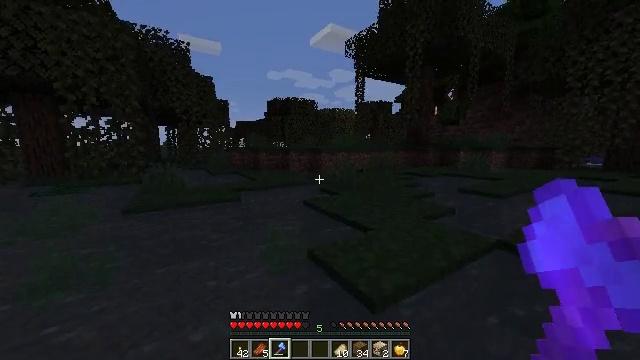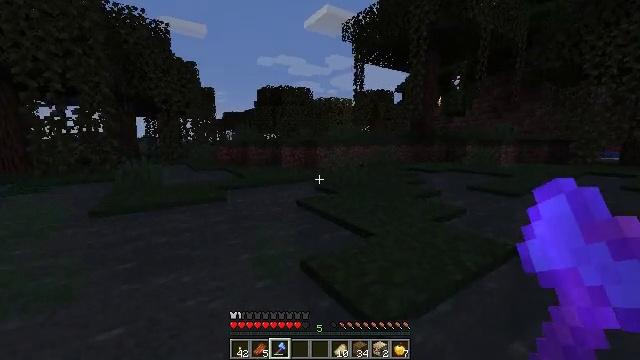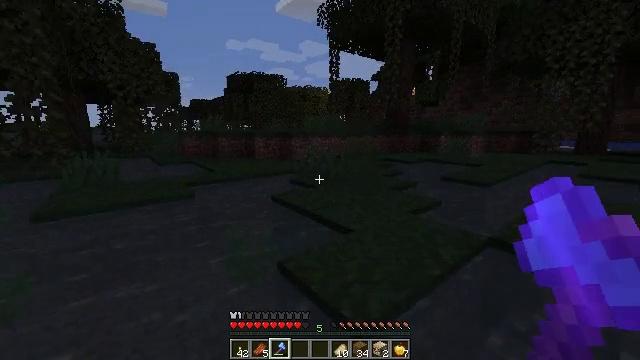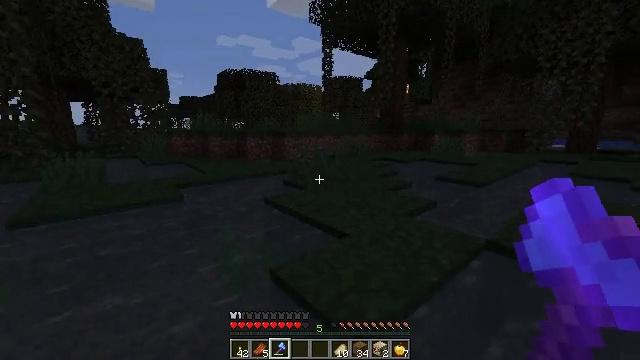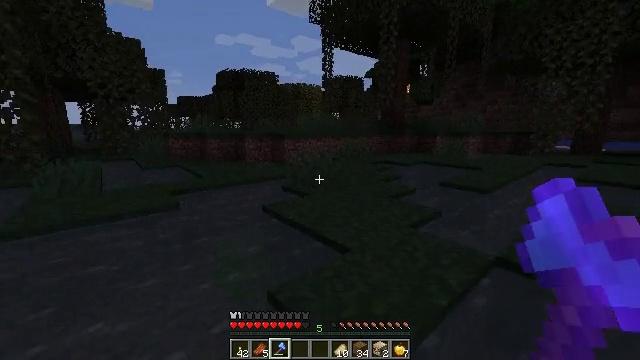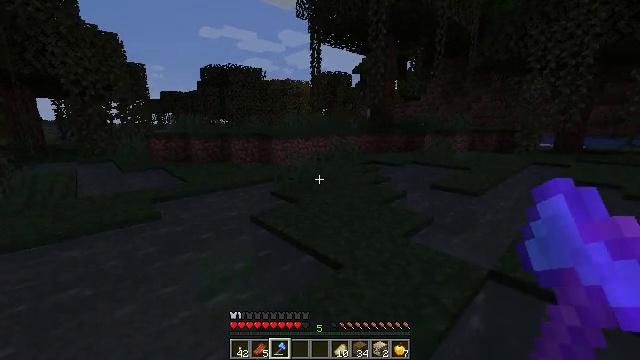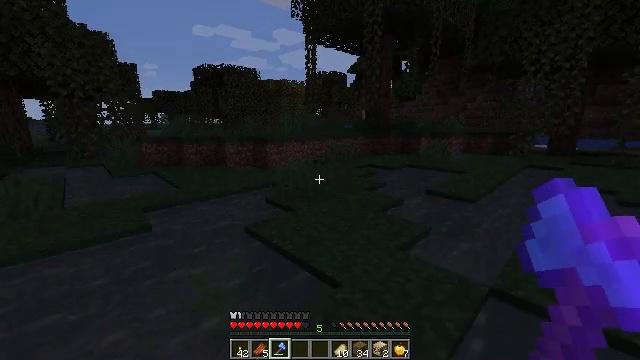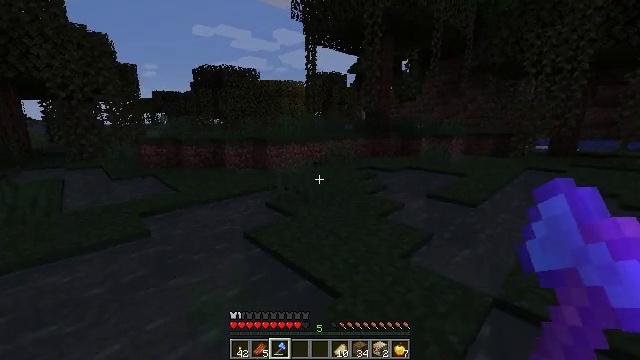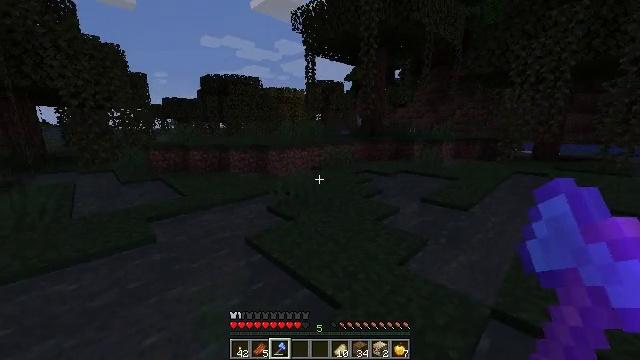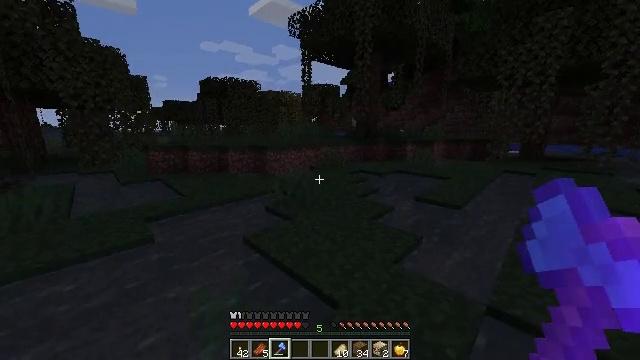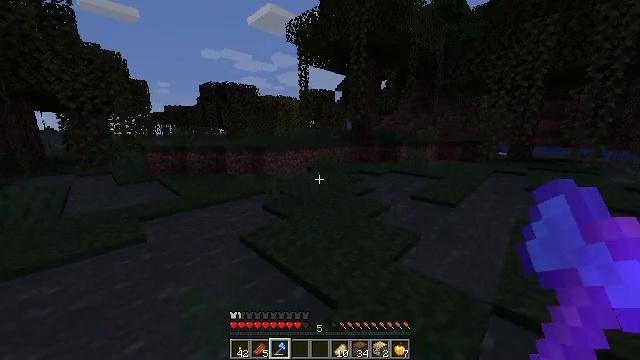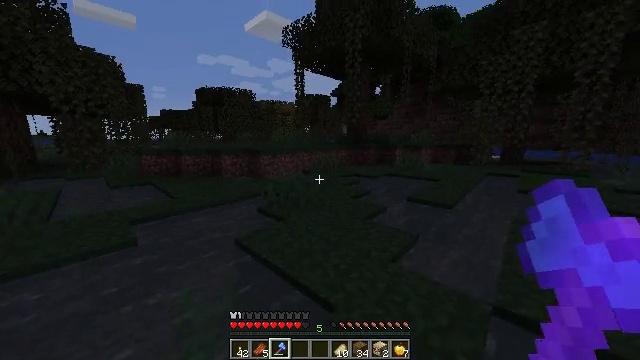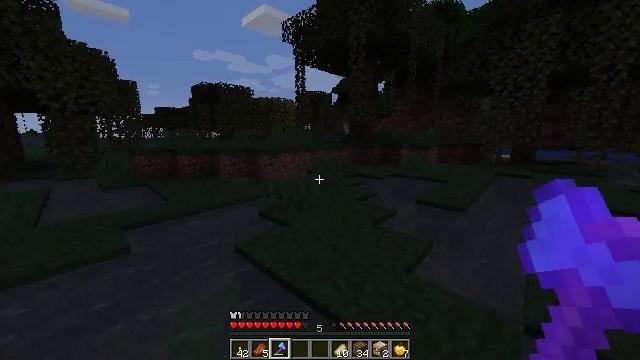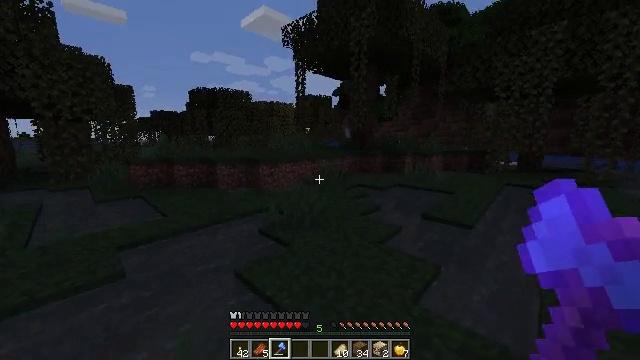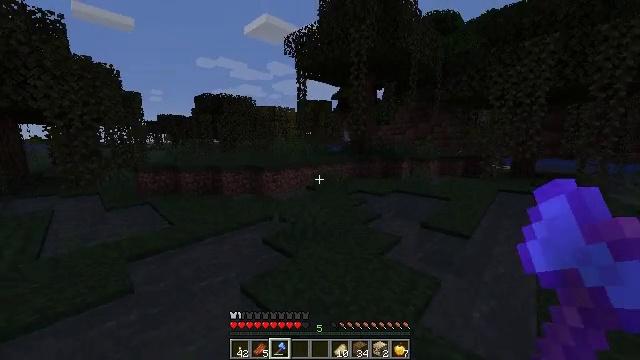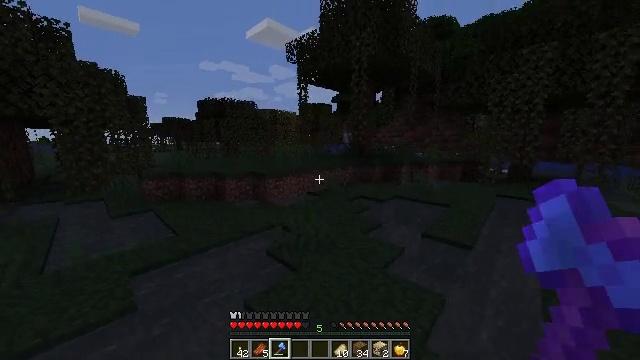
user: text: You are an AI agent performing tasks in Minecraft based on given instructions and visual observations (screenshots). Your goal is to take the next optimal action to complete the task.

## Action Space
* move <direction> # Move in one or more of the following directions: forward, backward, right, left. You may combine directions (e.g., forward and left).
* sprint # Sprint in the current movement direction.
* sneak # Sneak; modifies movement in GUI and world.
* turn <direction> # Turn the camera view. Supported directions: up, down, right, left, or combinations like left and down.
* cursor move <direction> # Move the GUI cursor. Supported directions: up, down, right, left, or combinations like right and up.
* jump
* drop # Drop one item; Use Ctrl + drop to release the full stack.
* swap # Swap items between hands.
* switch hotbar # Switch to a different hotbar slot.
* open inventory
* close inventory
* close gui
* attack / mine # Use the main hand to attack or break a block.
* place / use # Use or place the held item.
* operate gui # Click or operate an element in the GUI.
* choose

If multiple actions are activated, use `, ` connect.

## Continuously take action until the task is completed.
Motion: motion action
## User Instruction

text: Harvest the lily pad from the surface of water.
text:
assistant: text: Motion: move forward, sprint, turn right and down, jump
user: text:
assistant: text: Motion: move forward, sprint, turn right and down, jump
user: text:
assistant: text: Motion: move forward, sprint, turn right, jump
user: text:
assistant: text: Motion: move forward, sprint, jump
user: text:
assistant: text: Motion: move forward, sprint, turn right, jump
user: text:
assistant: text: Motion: move forward, sprint, turn right, jump
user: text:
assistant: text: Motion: move forward, sprint, jump
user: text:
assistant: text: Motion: move forward, sprint, jump
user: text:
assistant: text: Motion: move forward, sprint, jump
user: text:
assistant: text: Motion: move forward, sprint, jump
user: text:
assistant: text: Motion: move forward, sprint, turn right and up, jump
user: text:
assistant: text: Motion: move forward, sprint, jump
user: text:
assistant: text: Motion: move forward, sprint, turn up, jump
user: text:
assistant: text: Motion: move forward, sprint, jump
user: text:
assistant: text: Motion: move forward, sprint, jump
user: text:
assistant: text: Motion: move forward, sprint, turn left, jump
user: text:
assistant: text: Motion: move forward, sprint, jump
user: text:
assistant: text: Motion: move forward, sprint, turn left, jump
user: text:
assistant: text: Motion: move forward and move right, sprint, turn left and down, jump
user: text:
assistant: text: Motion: move forward and move right, sprint, turn left, jump
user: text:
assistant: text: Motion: move forward and move right, sprint, turn left, jump
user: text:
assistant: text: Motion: move forward and move right, sprint, turn left, jump
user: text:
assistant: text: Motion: move forward and move right, sprint, turn left, jump
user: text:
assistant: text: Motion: move forward and move right, sprint, turn left, jump
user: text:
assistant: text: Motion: move forward and move right, sprint, turn left, jump
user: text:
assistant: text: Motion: move forward and move right, sprint, turn left, jump
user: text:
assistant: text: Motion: move forward and move right, sprint, turn left, jump
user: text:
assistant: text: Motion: move forward and move right, sprint, turn left, jump
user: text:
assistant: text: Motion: move forward and move right, sprint, turn left, jump
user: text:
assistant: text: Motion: move forward and move right, sprint, turn left, jump